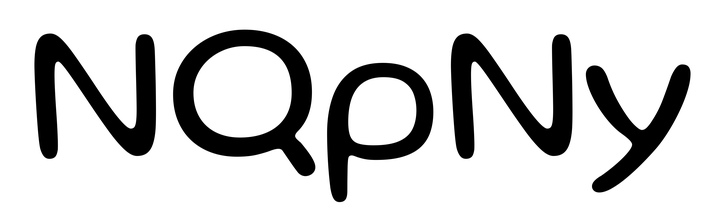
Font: Gluten_Light